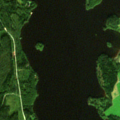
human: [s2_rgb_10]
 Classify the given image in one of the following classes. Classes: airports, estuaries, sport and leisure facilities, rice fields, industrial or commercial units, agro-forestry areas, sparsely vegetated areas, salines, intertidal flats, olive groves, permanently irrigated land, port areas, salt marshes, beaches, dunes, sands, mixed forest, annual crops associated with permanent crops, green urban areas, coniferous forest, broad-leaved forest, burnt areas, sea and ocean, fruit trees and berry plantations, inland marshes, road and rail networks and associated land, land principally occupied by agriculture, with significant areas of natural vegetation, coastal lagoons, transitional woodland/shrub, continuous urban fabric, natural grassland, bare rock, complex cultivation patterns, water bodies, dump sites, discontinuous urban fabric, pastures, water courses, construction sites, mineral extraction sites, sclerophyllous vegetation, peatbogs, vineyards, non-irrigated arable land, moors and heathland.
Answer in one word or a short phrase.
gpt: land principally occupied by agriculture, with significant areas of natural vegetation, coniferous forest, mixed forest, water bodies